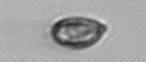
Label: Prorocentrum_triestinum